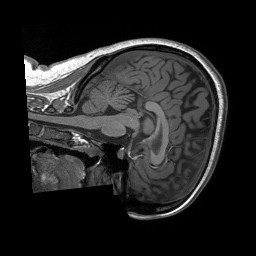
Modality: T1w
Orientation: sagittal
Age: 32
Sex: female
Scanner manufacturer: siemens
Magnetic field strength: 3 T
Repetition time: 1.9 s
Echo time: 0.00243 s